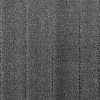
Atmospheric dust classification: dusty